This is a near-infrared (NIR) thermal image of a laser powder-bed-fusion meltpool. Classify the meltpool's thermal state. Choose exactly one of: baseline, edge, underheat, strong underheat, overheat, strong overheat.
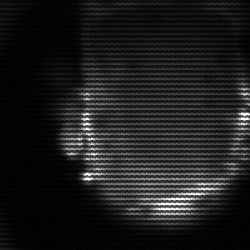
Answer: baseline